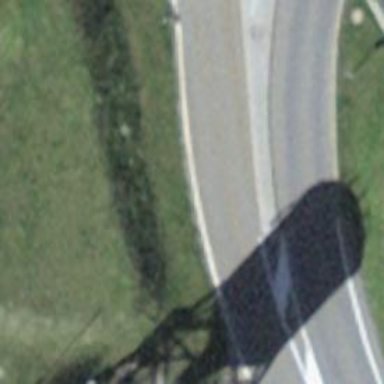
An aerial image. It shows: Tertiary_link road with asphalt surface.